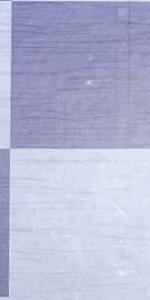
Label: Empty